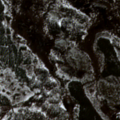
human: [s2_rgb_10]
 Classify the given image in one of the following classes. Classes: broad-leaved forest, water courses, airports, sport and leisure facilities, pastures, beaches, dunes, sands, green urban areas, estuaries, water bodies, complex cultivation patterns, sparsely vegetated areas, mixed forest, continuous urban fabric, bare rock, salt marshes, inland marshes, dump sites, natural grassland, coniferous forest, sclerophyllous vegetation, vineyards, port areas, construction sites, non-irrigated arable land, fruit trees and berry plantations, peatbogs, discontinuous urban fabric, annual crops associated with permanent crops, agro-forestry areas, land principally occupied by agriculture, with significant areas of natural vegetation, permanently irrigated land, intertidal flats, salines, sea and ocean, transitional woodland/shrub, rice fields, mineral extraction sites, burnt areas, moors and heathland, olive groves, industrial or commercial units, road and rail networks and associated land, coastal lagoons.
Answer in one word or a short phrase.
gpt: coniferous forest, mixed forest, transitional woodland/shrub, peatbogs